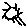
Label: sun